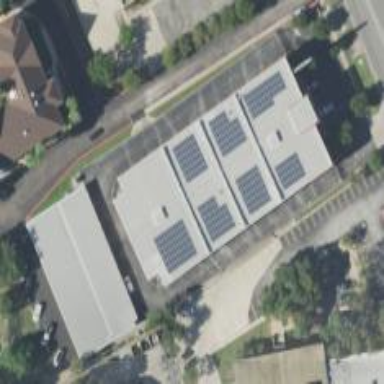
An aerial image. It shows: Storage rental facility.